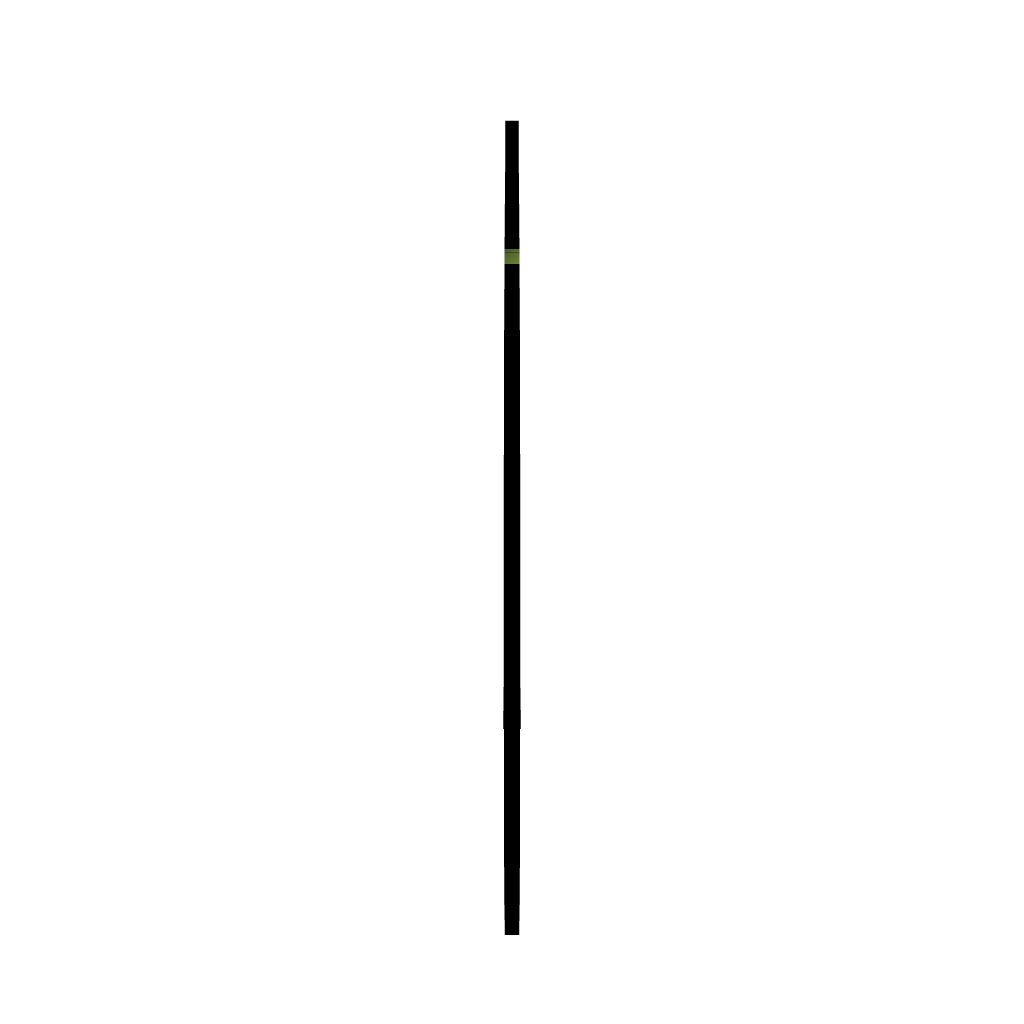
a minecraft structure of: Lemongrab Head (Adventure Time) bad low quality